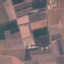
Land use / land cover: PermanentCrop